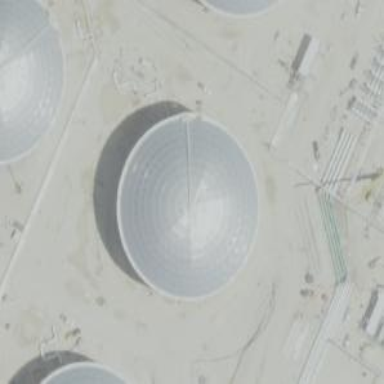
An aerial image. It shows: Building with storage tank.